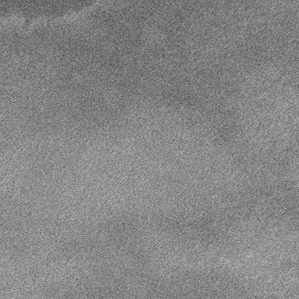
Label: frost